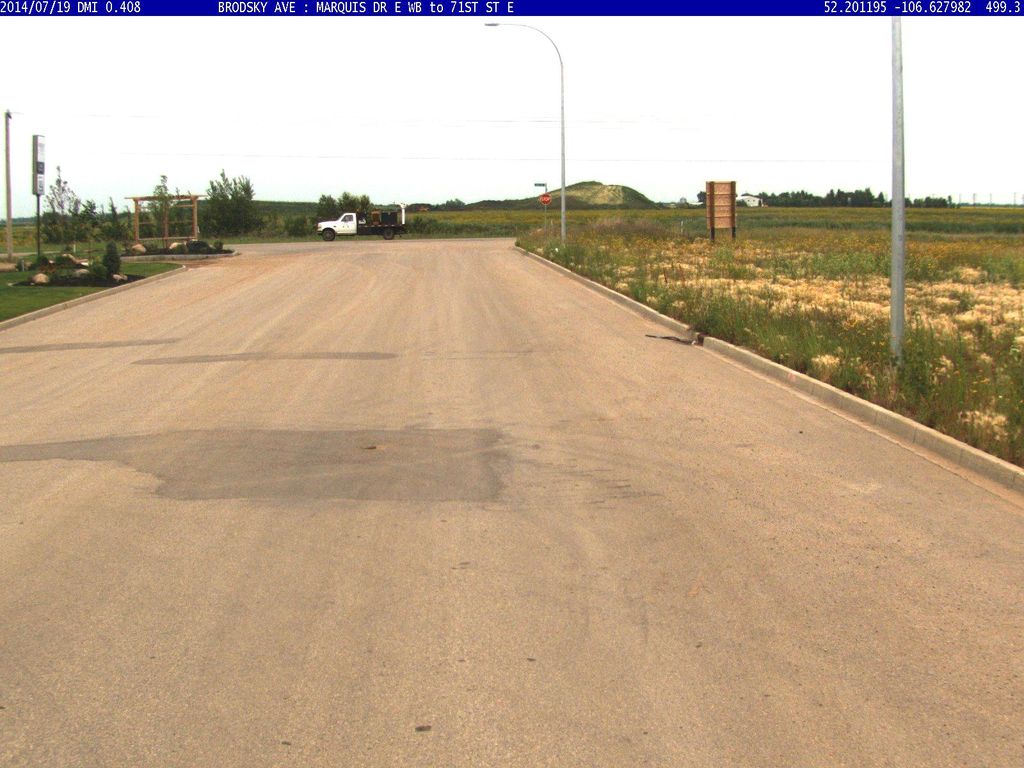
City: saskatoon